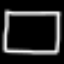
Label: square